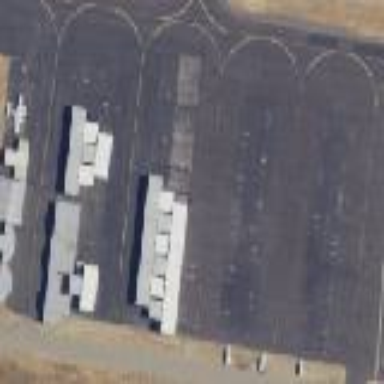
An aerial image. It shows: Apron paved with asphalt at the airport.